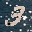
Label: 3